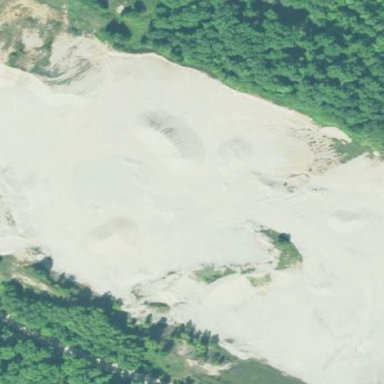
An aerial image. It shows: Quarry area.